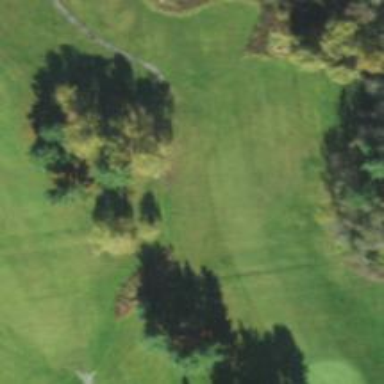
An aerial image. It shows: Golf hole.